Field crop: maize
Growth stage: 2
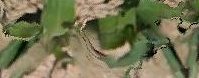
Species: maize